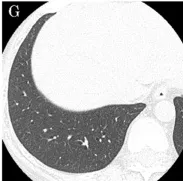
HRCT performed after three BT sessions showed a decrease in bronchial wall thickness and disappearance of infiltrative shadows in the right inferior lobe (E, F, G).
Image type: radiology (ct)